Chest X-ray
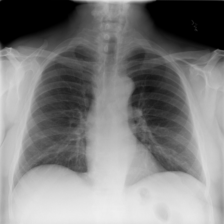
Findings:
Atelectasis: negative
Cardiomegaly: negative
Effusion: negative
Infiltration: negative
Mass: negative
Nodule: negative
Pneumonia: negative
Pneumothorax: negative
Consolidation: negative
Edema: negative
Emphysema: negative
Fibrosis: negative
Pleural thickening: negative
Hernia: negative